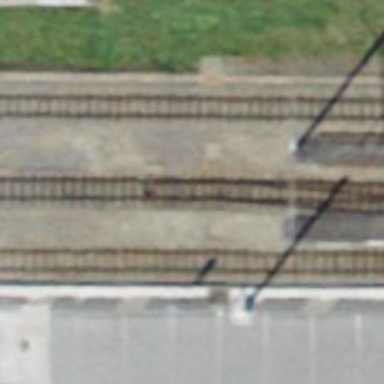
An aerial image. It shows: Railway switch.